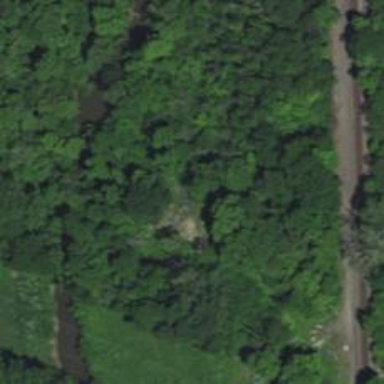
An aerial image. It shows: Abandoned railway spur.